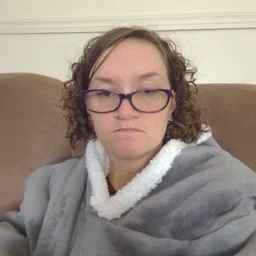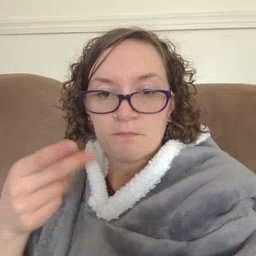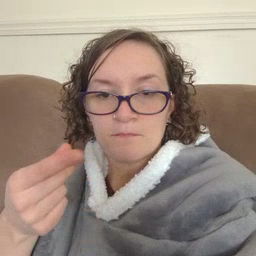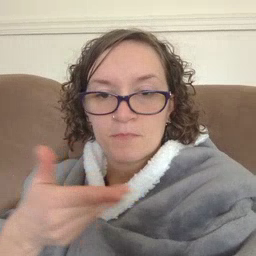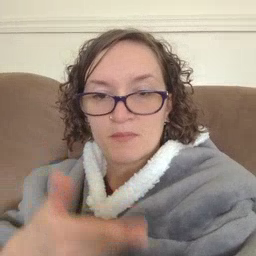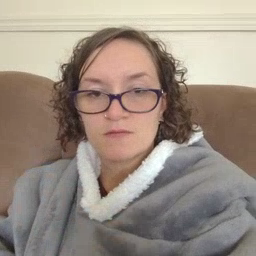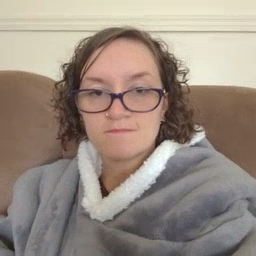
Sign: puppy